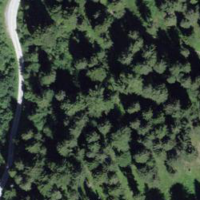
EUNIS habitat code: 43
Species observed at this site:
Rubus saxatilis